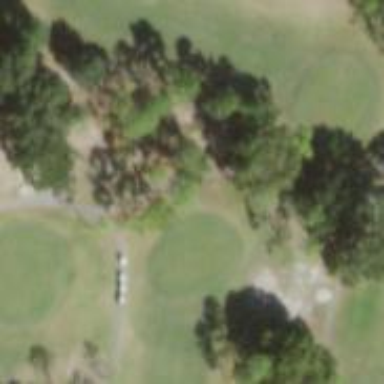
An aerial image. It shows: Service road used as golf cart path.